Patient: sex F, age 71
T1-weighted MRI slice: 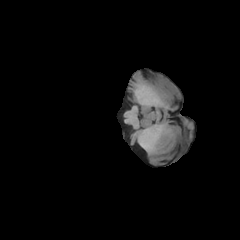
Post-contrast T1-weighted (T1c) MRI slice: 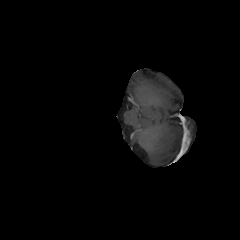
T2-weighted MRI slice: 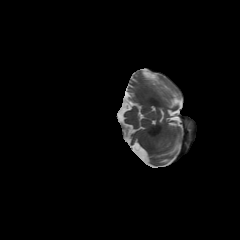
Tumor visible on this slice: no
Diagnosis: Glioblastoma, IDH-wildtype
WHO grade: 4